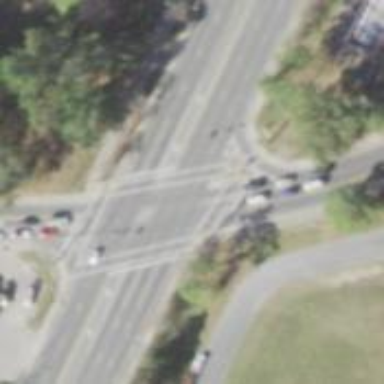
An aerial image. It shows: Crossing with marked lines on the road.